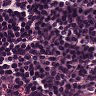
Metastatic tissue present: no